A time-domain waveform of one vibration snapshot from a rolling-element bearing is shown. Based on the visible evidence, which condition applies: normal, inner_race, outer_race, ball?
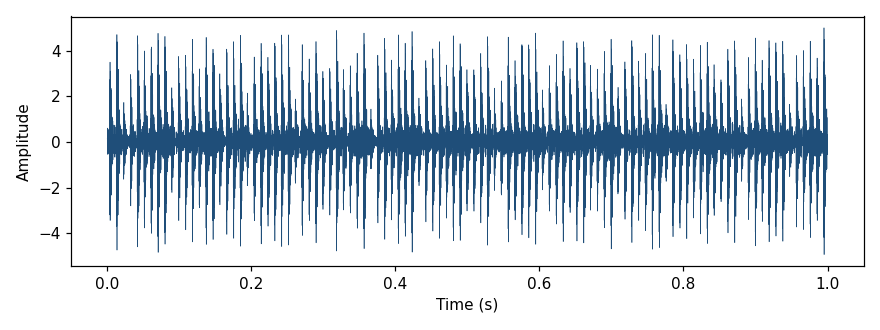
Answer: outer_race